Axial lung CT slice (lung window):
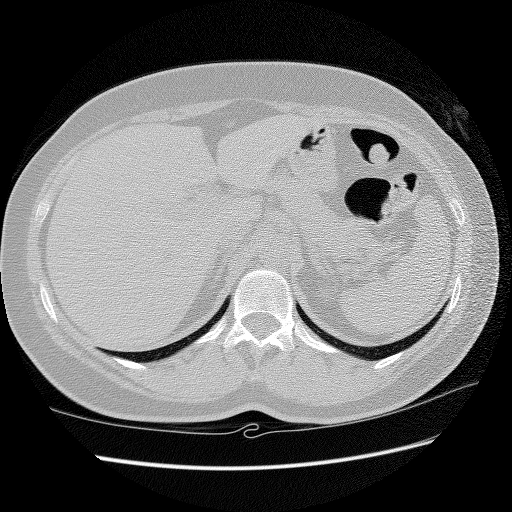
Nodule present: no